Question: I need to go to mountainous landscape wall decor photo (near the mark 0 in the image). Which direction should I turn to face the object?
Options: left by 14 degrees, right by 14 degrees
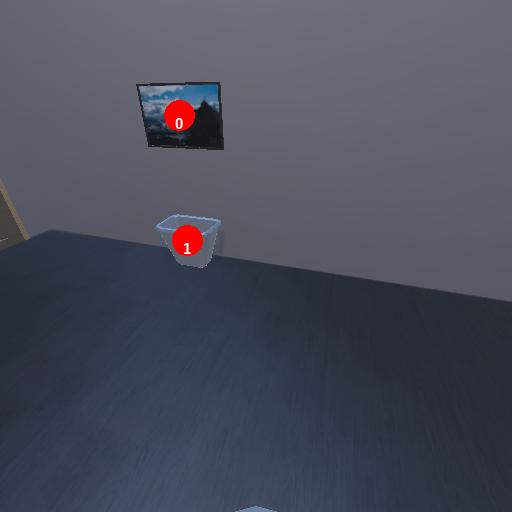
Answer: left by 14 degrees